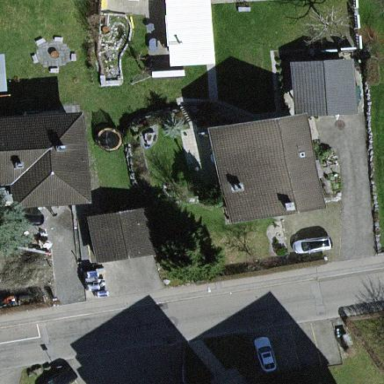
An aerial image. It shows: Detached building with saltbox-shaped roof.